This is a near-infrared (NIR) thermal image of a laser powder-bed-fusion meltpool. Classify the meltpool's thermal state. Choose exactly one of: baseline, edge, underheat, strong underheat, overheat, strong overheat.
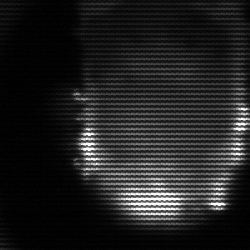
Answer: baseline